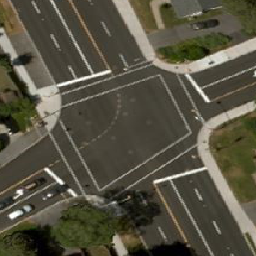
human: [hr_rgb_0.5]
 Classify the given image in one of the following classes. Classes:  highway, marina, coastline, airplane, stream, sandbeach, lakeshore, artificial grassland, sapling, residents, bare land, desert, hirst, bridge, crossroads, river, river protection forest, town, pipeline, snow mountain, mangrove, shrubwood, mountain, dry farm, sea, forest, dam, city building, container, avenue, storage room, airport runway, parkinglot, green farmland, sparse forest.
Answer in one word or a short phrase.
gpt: crossroads